Field crop: tomato
Growth stage: 1
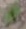
Species: solanum